Field crop: maize
Growth stage: 2
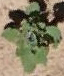
Species: chenopodium